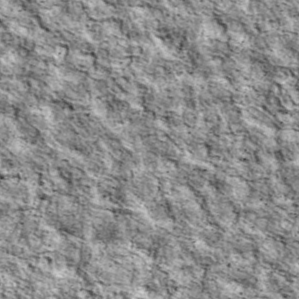
Label: non_frost